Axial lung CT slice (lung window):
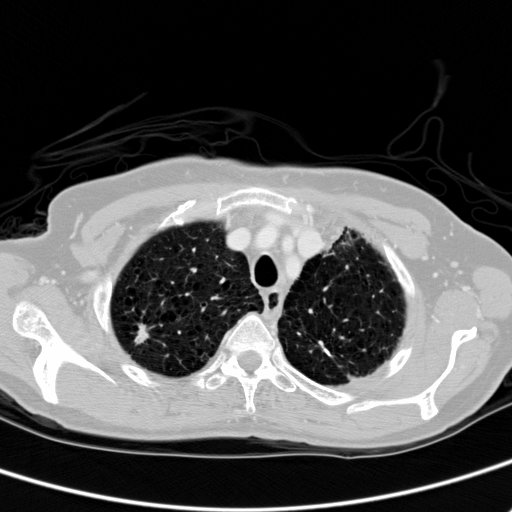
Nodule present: yes
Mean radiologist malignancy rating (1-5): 4